Question: I am trying to create a Function.
One of the parameters is 'Control' ('System.Windows.Controls.Control')
Some of the controls as 'Buttons' or 'TextBoxes' are acceptable.
Although 'Grid' or 'Images' return an error.

All of them are Controls and belong in the Namespace 'System.Windows.Controls'
Why some of these are accepted and some are not?
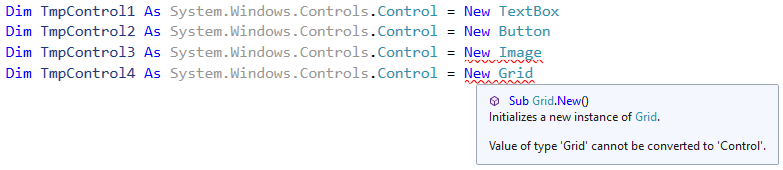
Answer: > Why some of these are accepted and some are not?
Because some types are indeed not controls. 'Grid' is for example not a control. It's a 'Panel'.
You probably want your method to accept a more common base type like for example 'FrameworkElement' or 'DependencyObject' instead of 'Control'.